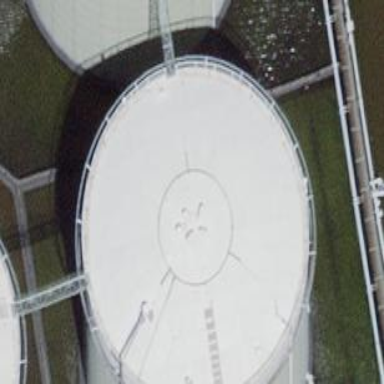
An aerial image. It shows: Storage tank with man-made structure.